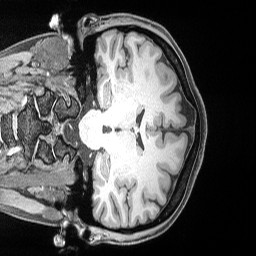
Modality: T1w
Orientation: coronal
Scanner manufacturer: siemens
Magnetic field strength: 3 T
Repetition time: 2.53 s
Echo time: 0.00169 s